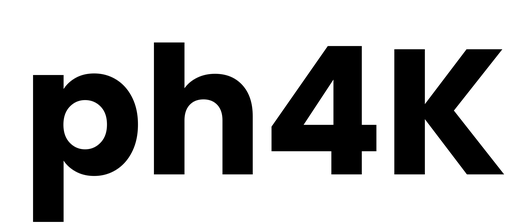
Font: Poppins-Bold